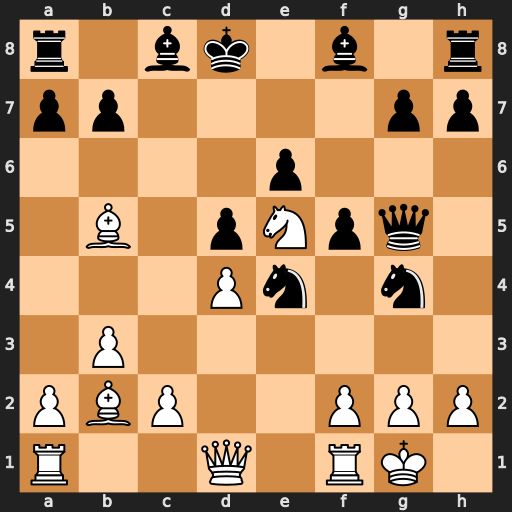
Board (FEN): r1bk1b1r/pp4pp/4p3/1B1pNpq1/3Pn1n1/1P6/PBP2PPP/R2Q1RK1
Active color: w
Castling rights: -
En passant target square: -
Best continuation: Nf7+ Kc7 Nxg5